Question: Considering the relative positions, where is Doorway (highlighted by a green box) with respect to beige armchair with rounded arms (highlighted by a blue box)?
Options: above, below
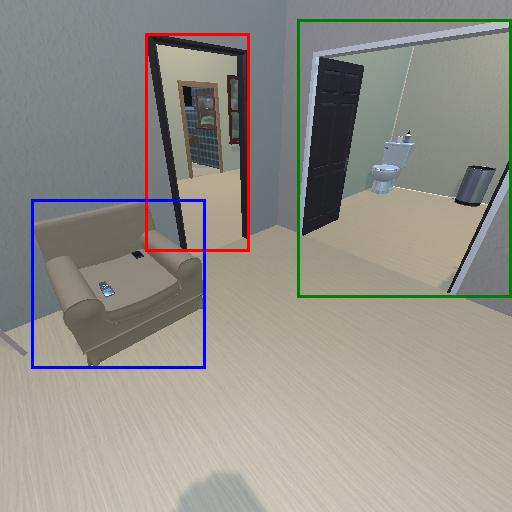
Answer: above